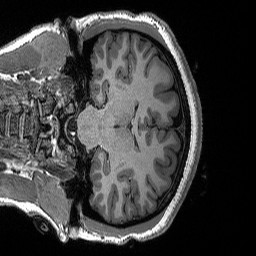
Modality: T1w
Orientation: coronal
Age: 20
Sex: female
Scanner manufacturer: siemens
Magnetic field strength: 3 T
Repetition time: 2.3 s
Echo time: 0.00298 s